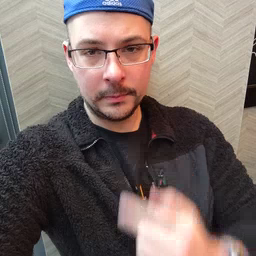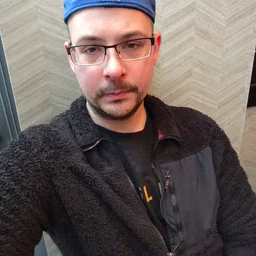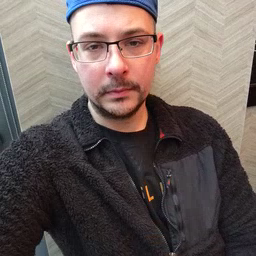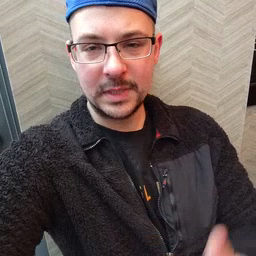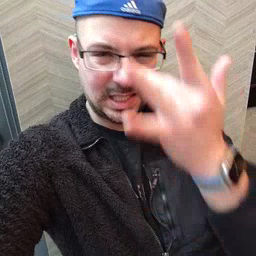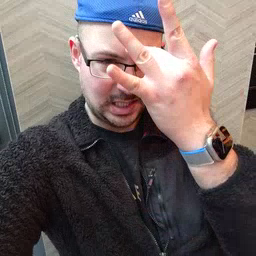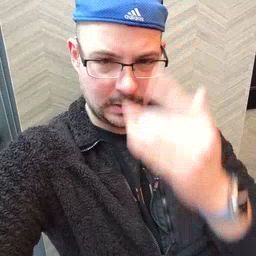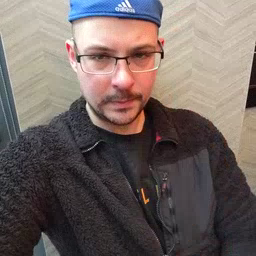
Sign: sick